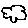
Label: cloud